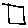
Label: square